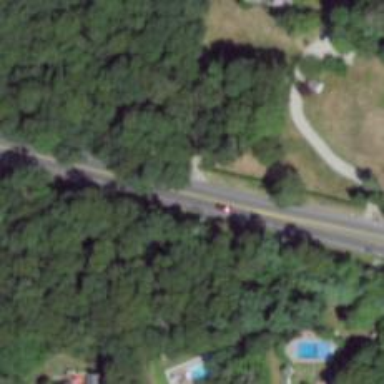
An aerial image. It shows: Primary highway.